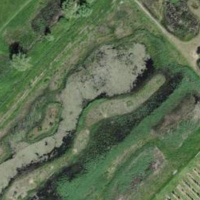
EUNIS habitat code: 24
Species observed at this site:
Tachybaptus ruficollis
Certhia brachydactyla
Corvus corone
Fulica atra
Falco subbuteo
Anthus spinoletta
Prunella modularis
Aegithalos caudatus
Buteo buteo
Jynx torquilla
Anthus pratensis
Sylvia atricapilla
Phylloscopus collybita
Luscinia megarhynchos
Gallinula chloropus
Ardea purpurea
Erithacus rubecula
Pica pica
Garrulus glandarius
Saxicola rubicola
Falco tinnunculus
Picus viridis
Corvus corax
Acrocephalus scirpaceus
Riparia riparia
Cyanistes caeruleus
Acrocephalus arundinaceus
Anas platyrhynchos
Sturnus vulgaris
Chloris chloris
Passer domesticus
Fringilla coelebs
Lanius collurio
Ptyonoprogne rupestris
Streptopelia turtur
Passer montanus
Columba palumbus
Turdus merula
Nycticorax nycticorax
Carduelis carduelis
Phalacrocorax carbo
Circus aeruginosus
Parus major
Hirundo rustica
Upupa epops
Milvus migrans
Turdus pilaris
Motacilla alba
Delichon urbicum